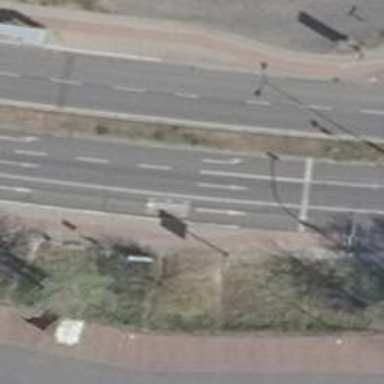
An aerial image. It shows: Platform for public transport on the road.